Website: apple
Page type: account-selection
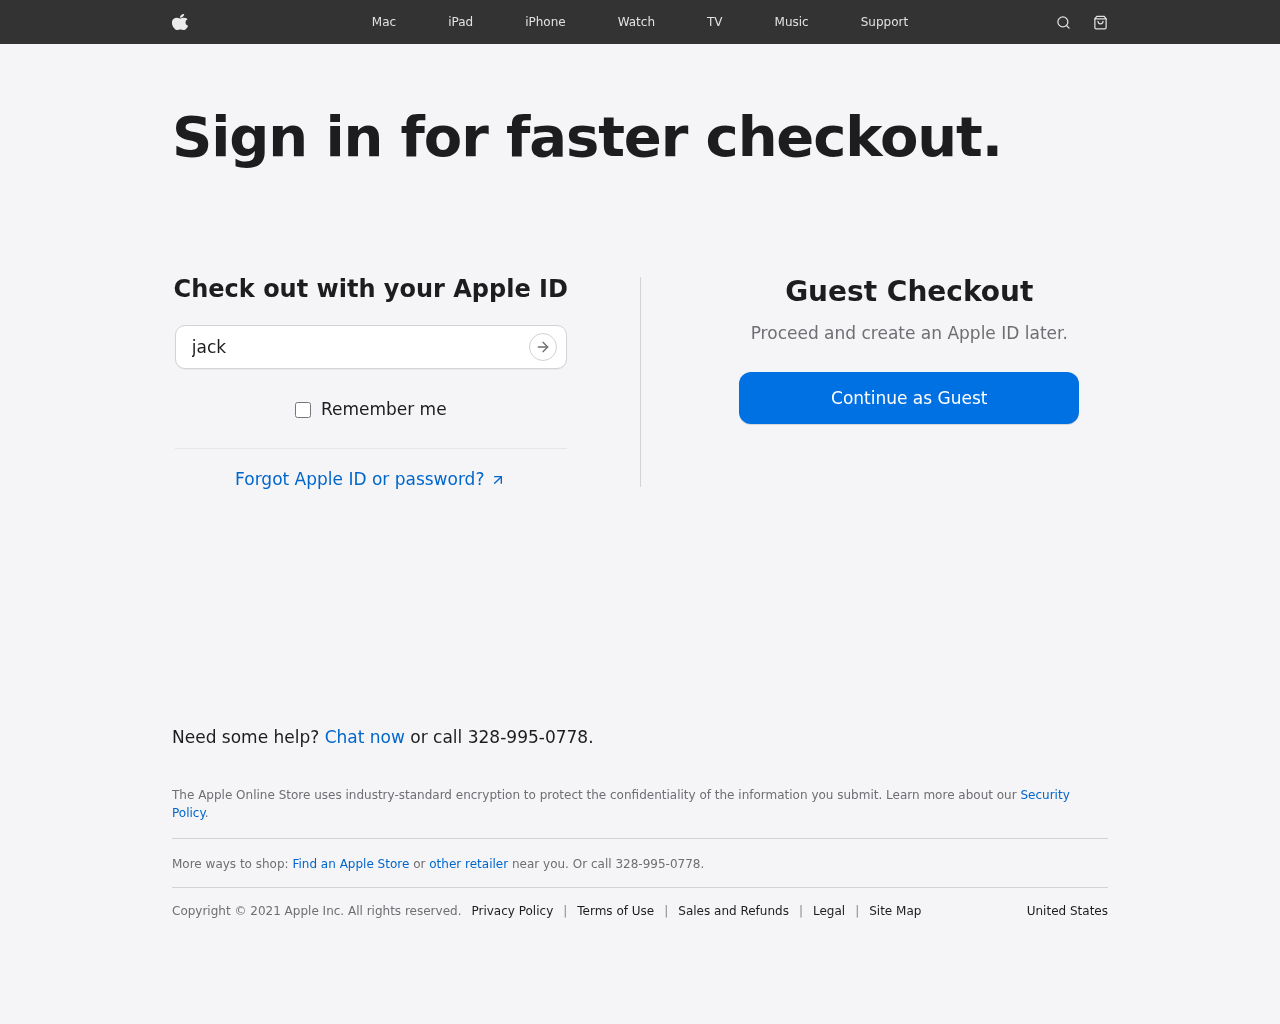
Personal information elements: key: PII_LOGIN_USERNAME
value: jackie.parks